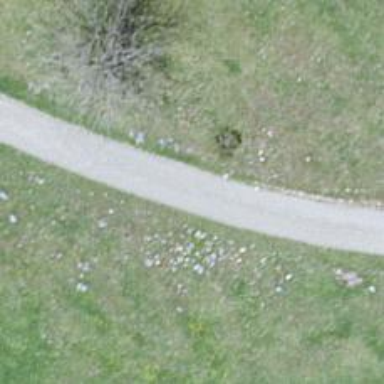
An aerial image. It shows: Service road with high-quality grade 1 track surface.